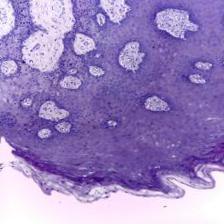
Diagnosis: Normal